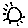
Label: sun